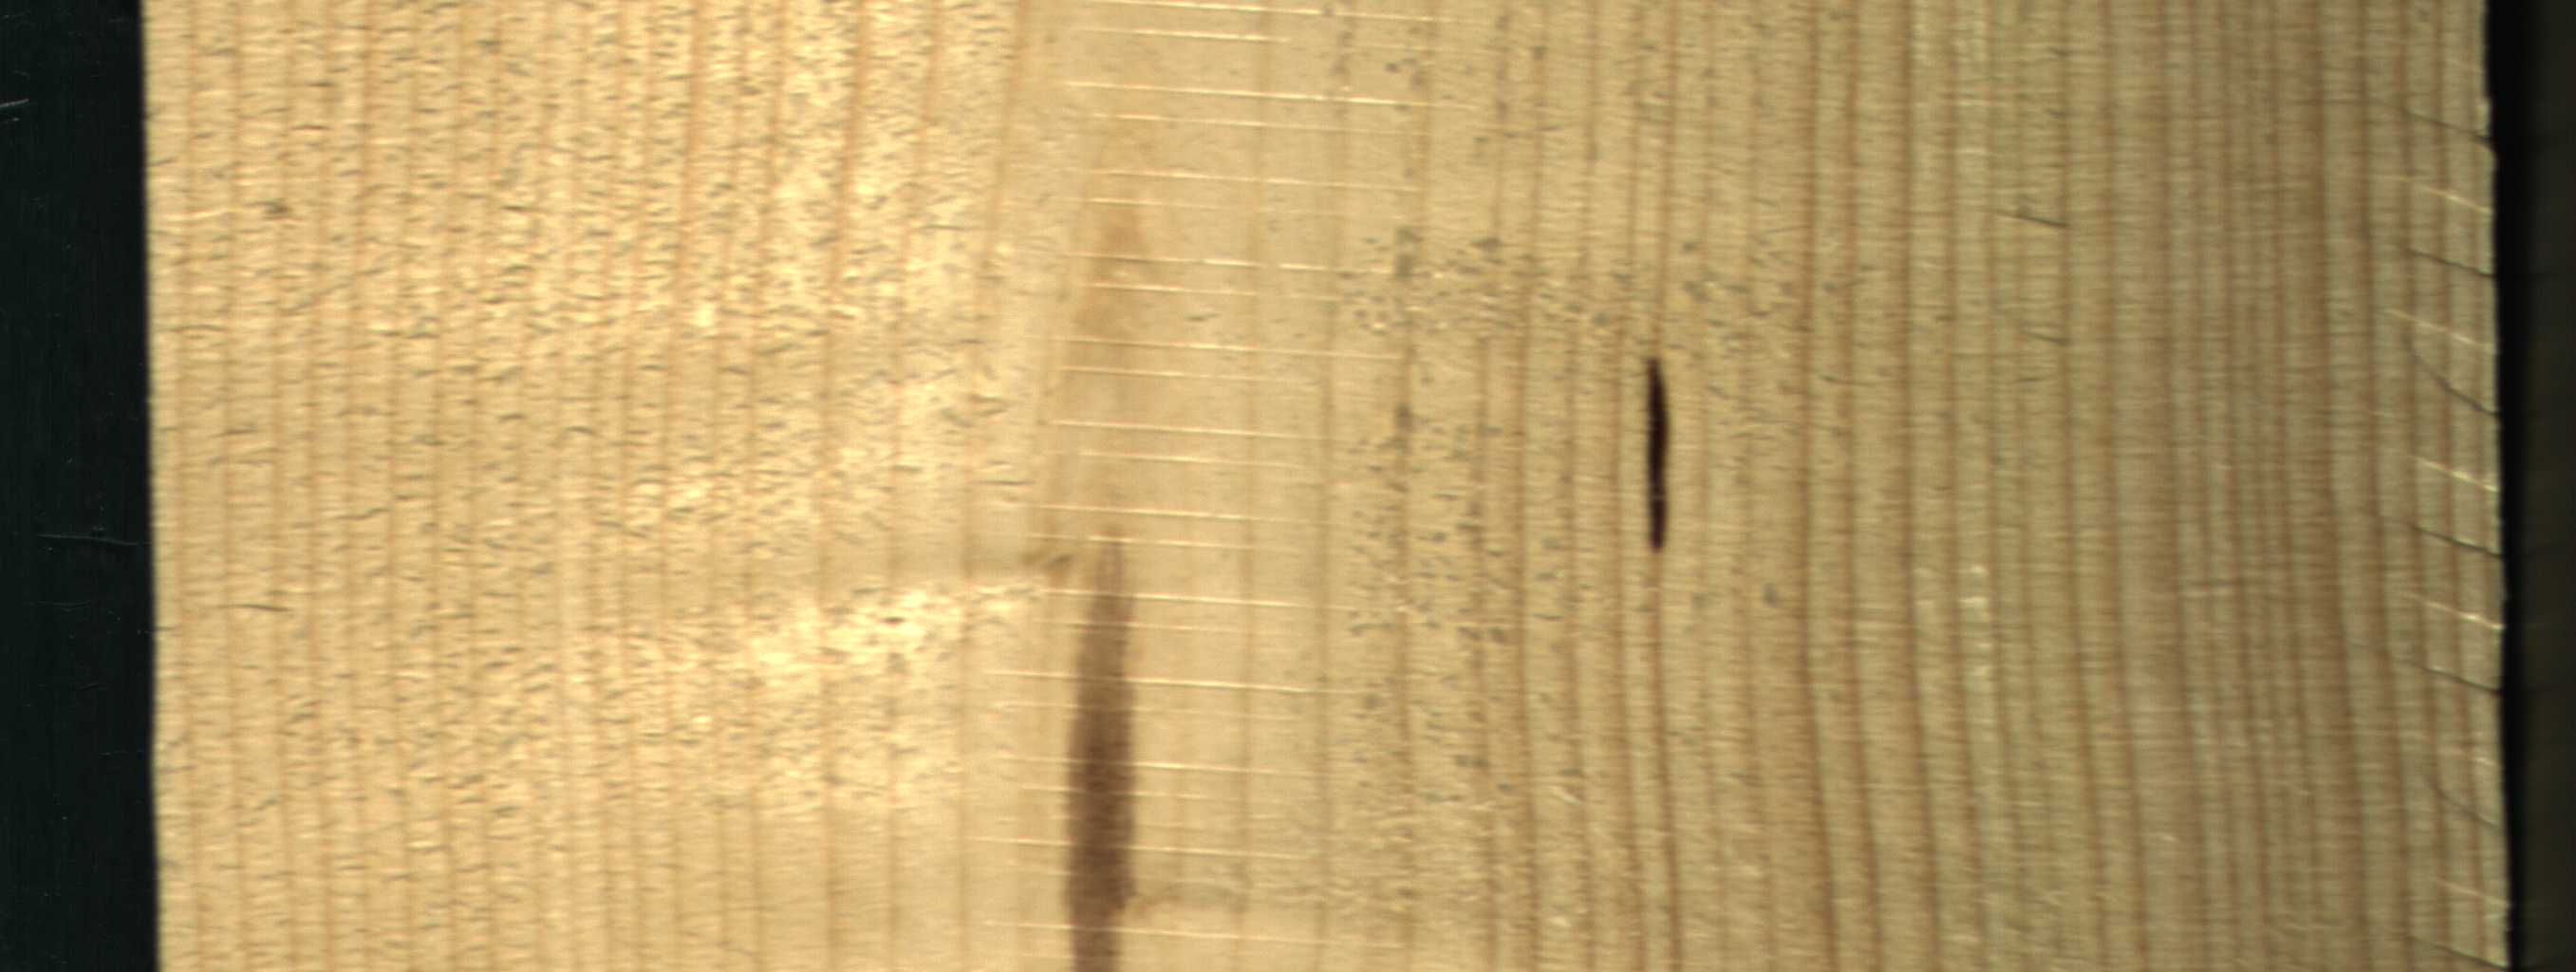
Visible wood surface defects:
Marrow
resin